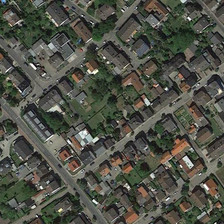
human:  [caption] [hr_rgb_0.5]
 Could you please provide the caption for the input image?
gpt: many buildings and many green trees are in a dense residential area .

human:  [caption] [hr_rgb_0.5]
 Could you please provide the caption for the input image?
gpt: many buildings and many green trees are in a dense residential area .

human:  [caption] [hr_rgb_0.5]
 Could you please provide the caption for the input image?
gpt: many buildings and many green trees are in a dense residential area .

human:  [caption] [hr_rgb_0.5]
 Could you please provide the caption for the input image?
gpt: many buildings and many green trees are in a dense residential area .

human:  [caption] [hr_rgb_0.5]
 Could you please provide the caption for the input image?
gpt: many buildings and many green trees are in a dense residential area .